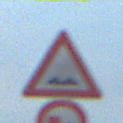
Verkehrszeichen: UnebeneFahrbahn
Zusatzzeichen unten: UeberholverbotKraftfahrzeuge
Umgebung: Outdoor, RoadRail
Tageszeit: SunriseSunset
Wetter: PartlyCloudy
Licht: Natural
Jahreszeit: NotSpecified
Kontrast: LowContrast